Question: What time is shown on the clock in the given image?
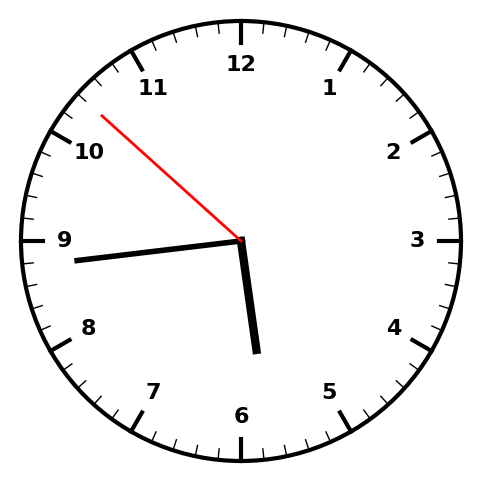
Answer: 05:43:52